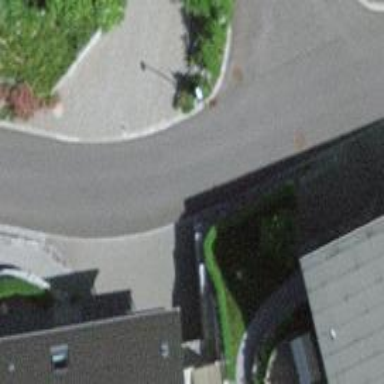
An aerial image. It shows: Compacted alley used as service road.